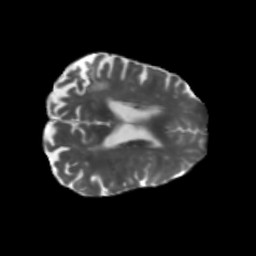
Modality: T2w
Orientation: axial
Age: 73
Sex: female
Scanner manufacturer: siemens
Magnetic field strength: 3 T
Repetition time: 5.47 s
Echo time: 0.0854 s